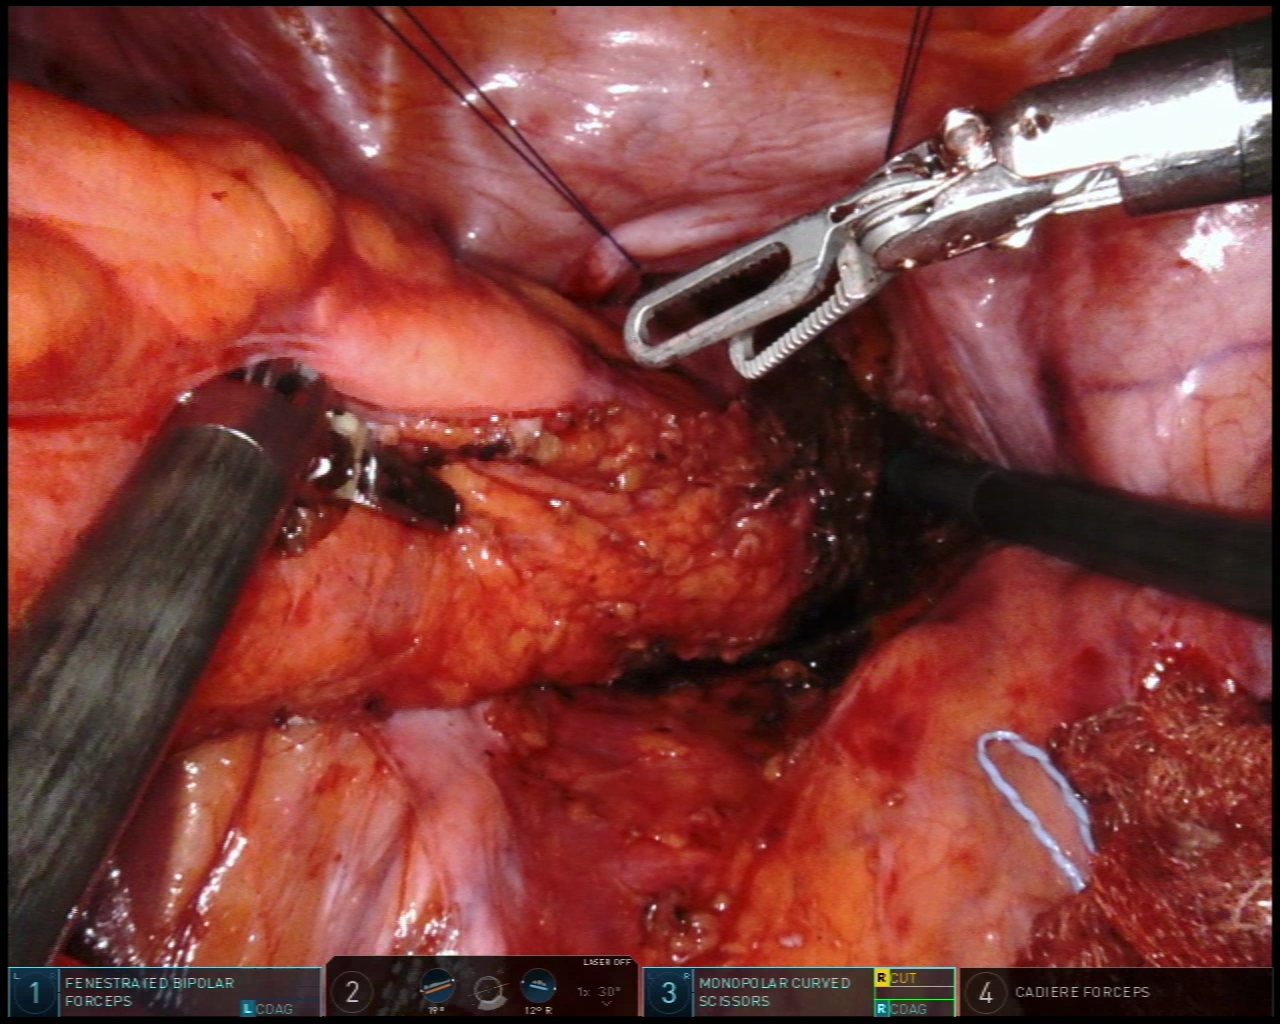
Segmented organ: ureter
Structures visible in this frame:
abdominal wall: yes
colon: no
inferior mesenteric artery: no
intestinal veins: no
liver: no
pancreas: no
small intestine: no
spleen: no
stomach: no
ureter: yes
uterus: no
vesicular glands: no